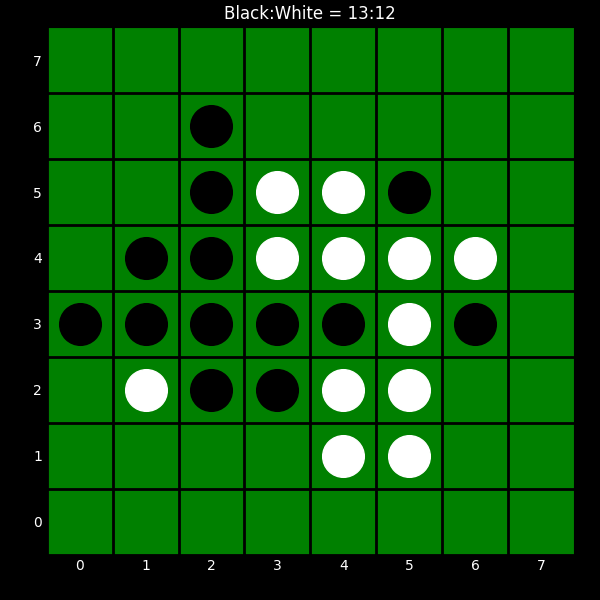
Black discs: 13
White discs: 12